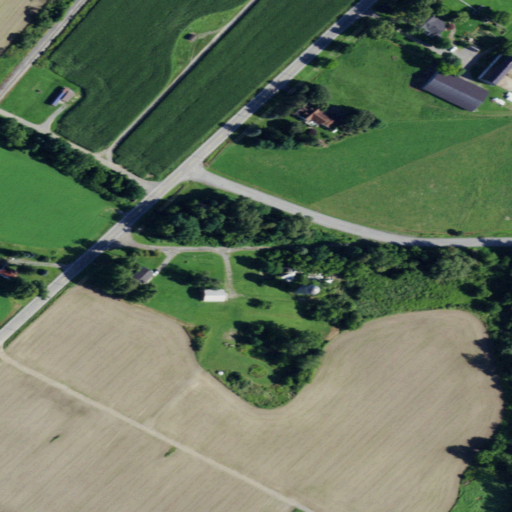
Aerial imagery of valley in New York named Holstead Gulf containing cultivated crops, open development, low intensity development, pasture, medium intensity development, and deciduous forest